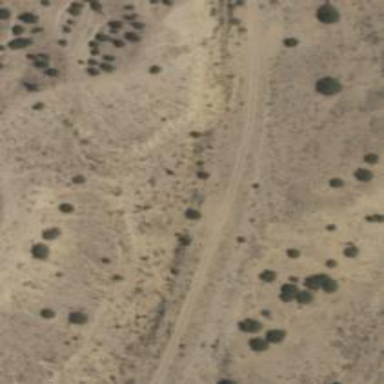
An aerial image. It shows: Abandoned road.